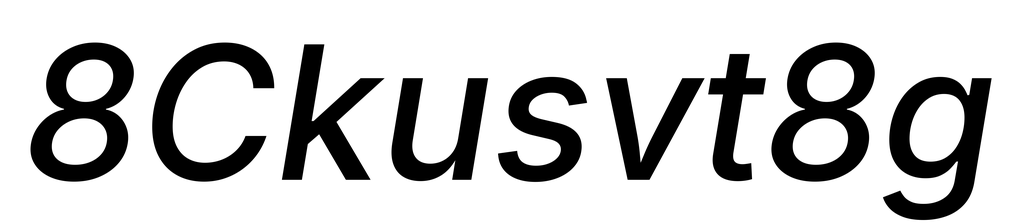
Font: Inter-Italic_Medium_Italic